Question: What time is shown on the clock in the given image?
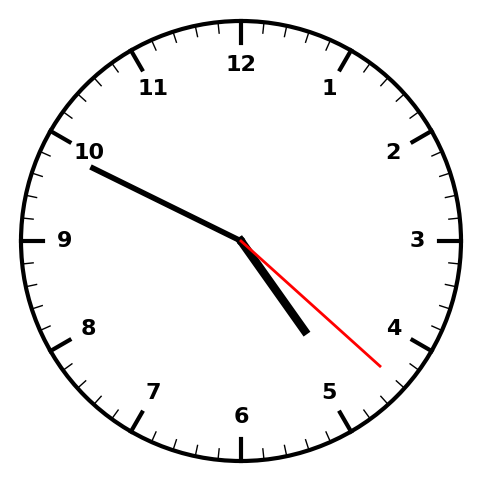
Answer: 04:49:22